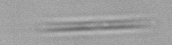
Label: Pseudo-nitzschia